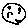
Label: moon